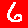
Digit: 6